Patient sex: M
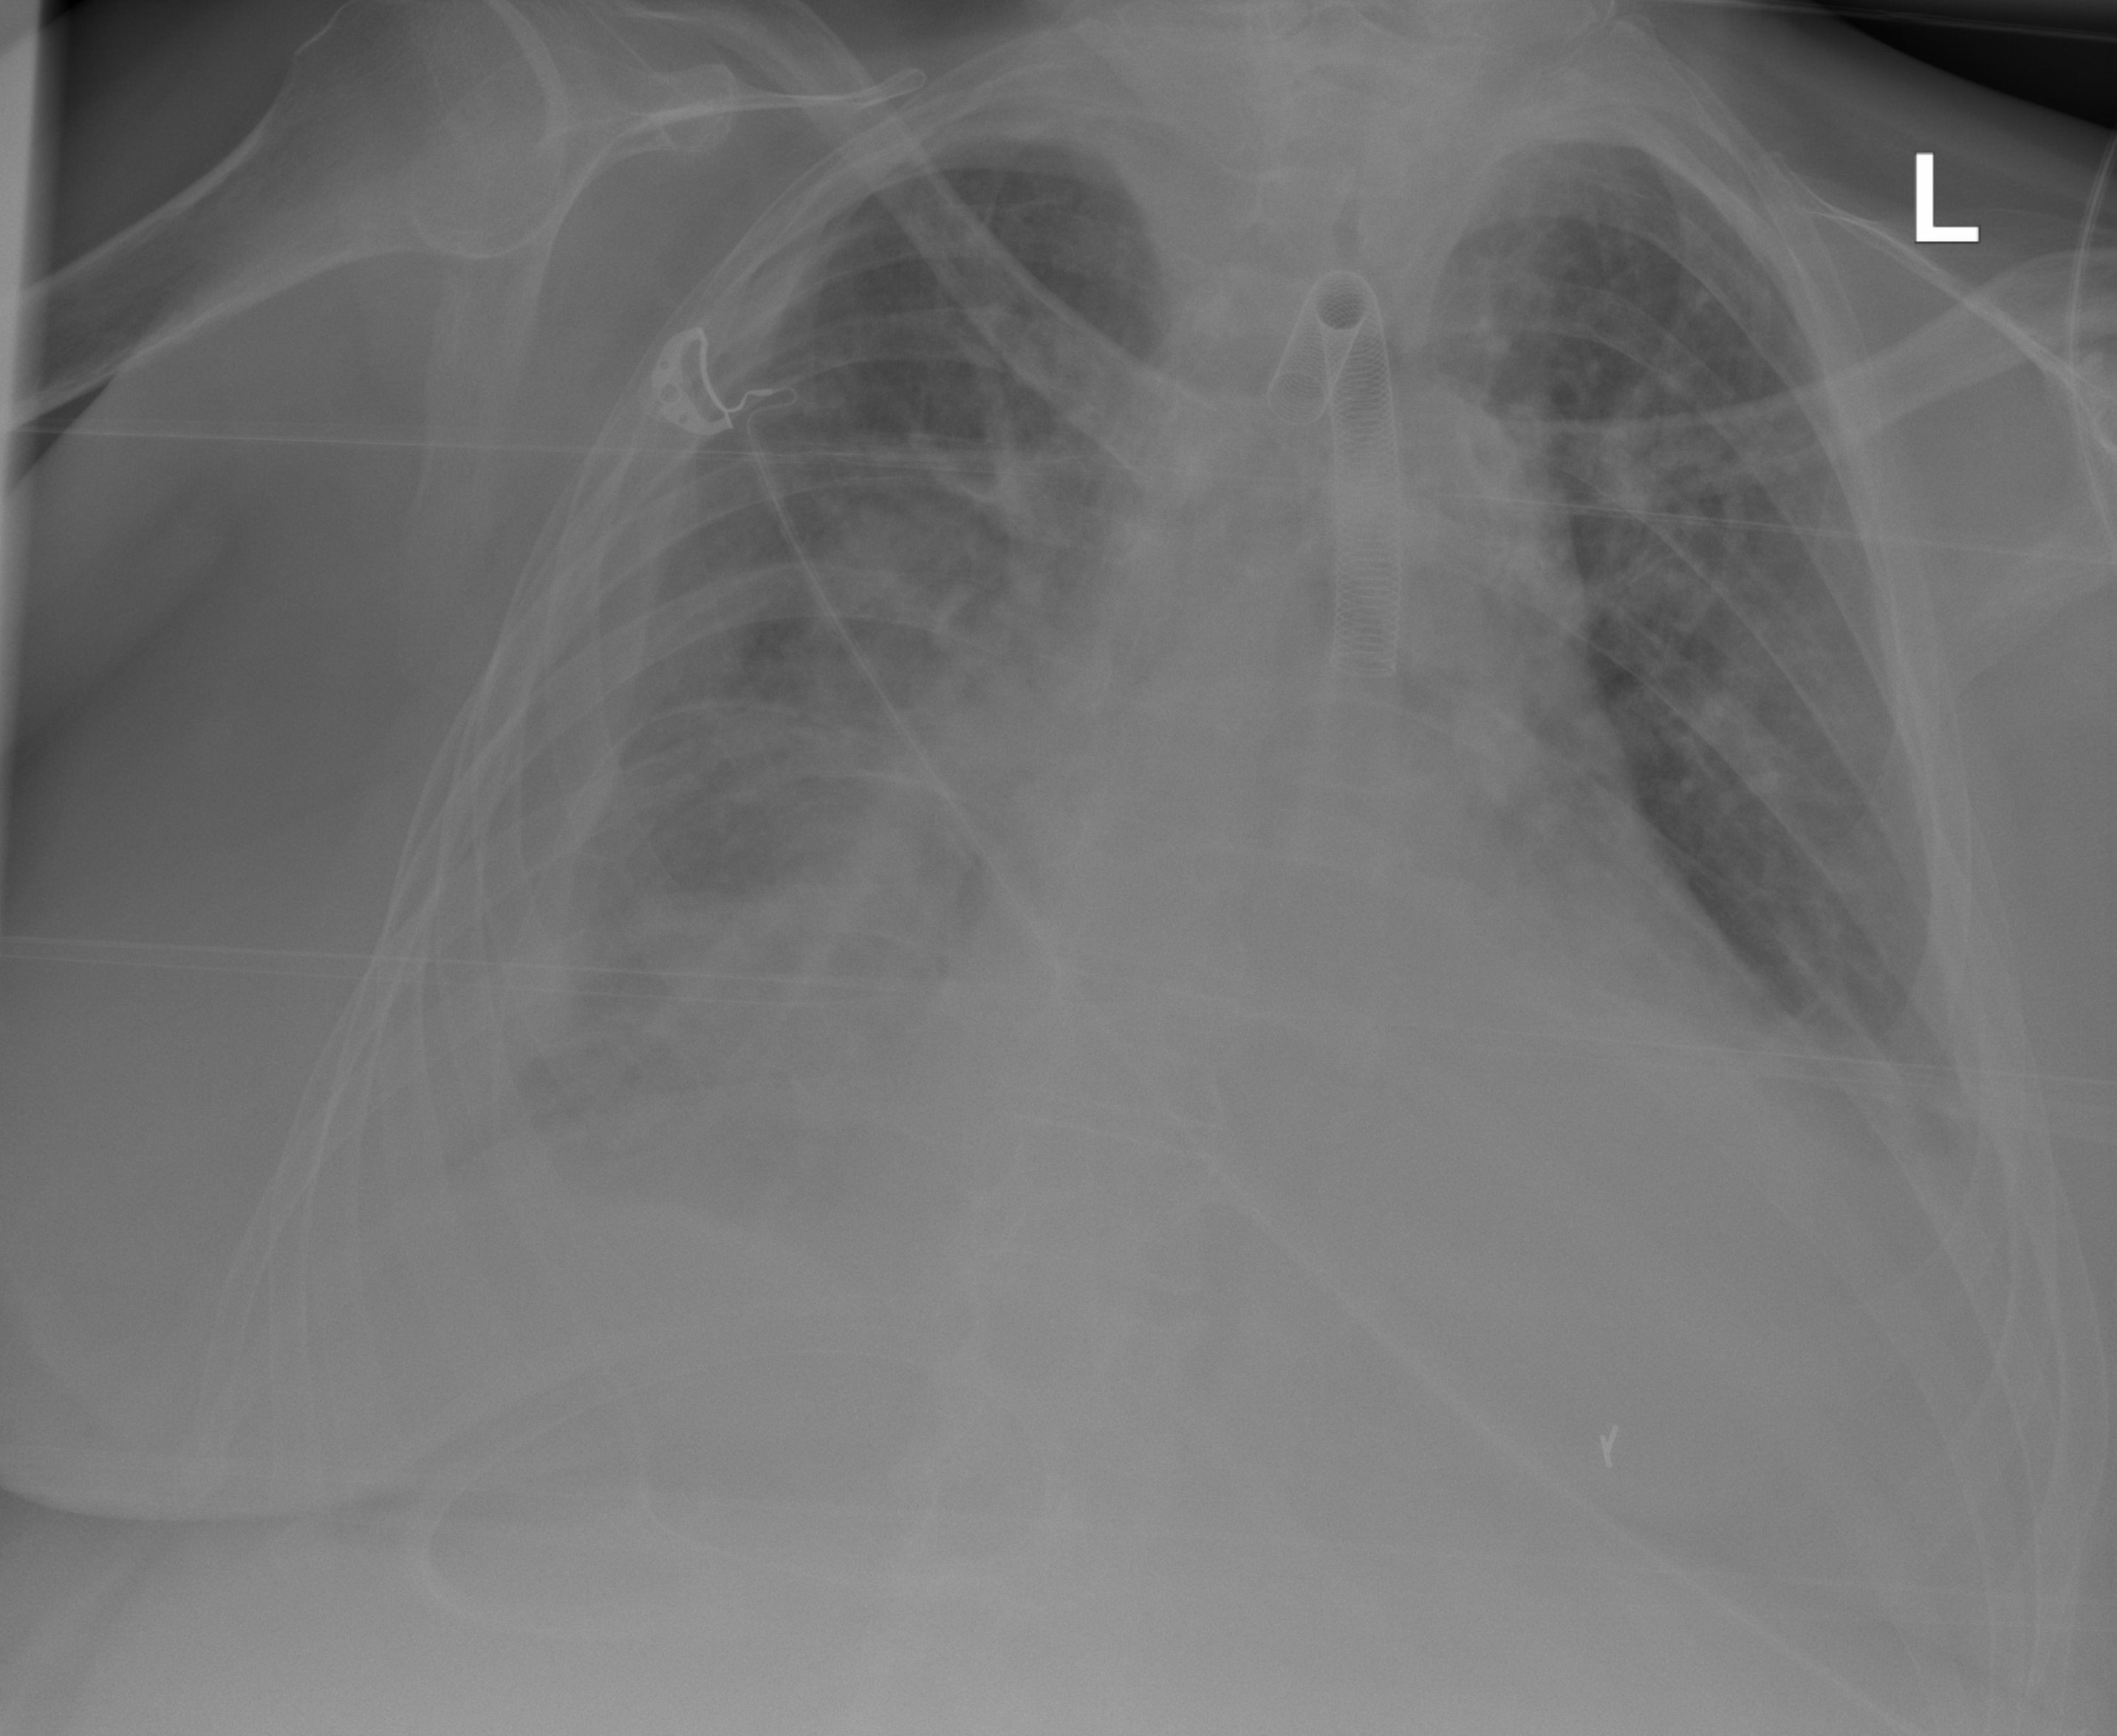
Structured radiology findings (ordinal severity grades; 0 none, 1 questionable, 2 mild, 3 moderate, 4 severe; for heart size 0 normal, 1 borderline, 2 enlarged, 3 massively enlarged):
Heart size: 2
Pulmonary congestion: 0
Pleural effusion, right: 3
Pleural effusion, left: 2
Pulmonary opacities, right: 2
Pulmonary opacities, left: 2
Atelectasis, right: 3
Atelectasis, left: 2